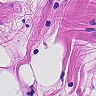
Metastatic tissue present: no